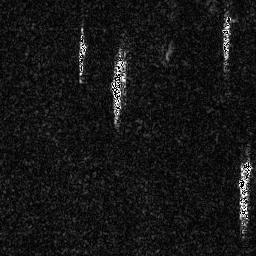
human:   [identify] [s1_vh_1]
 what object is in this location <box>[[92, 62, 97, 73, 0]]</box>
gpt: <ref>1 small ship at the right</ref>